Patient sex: M
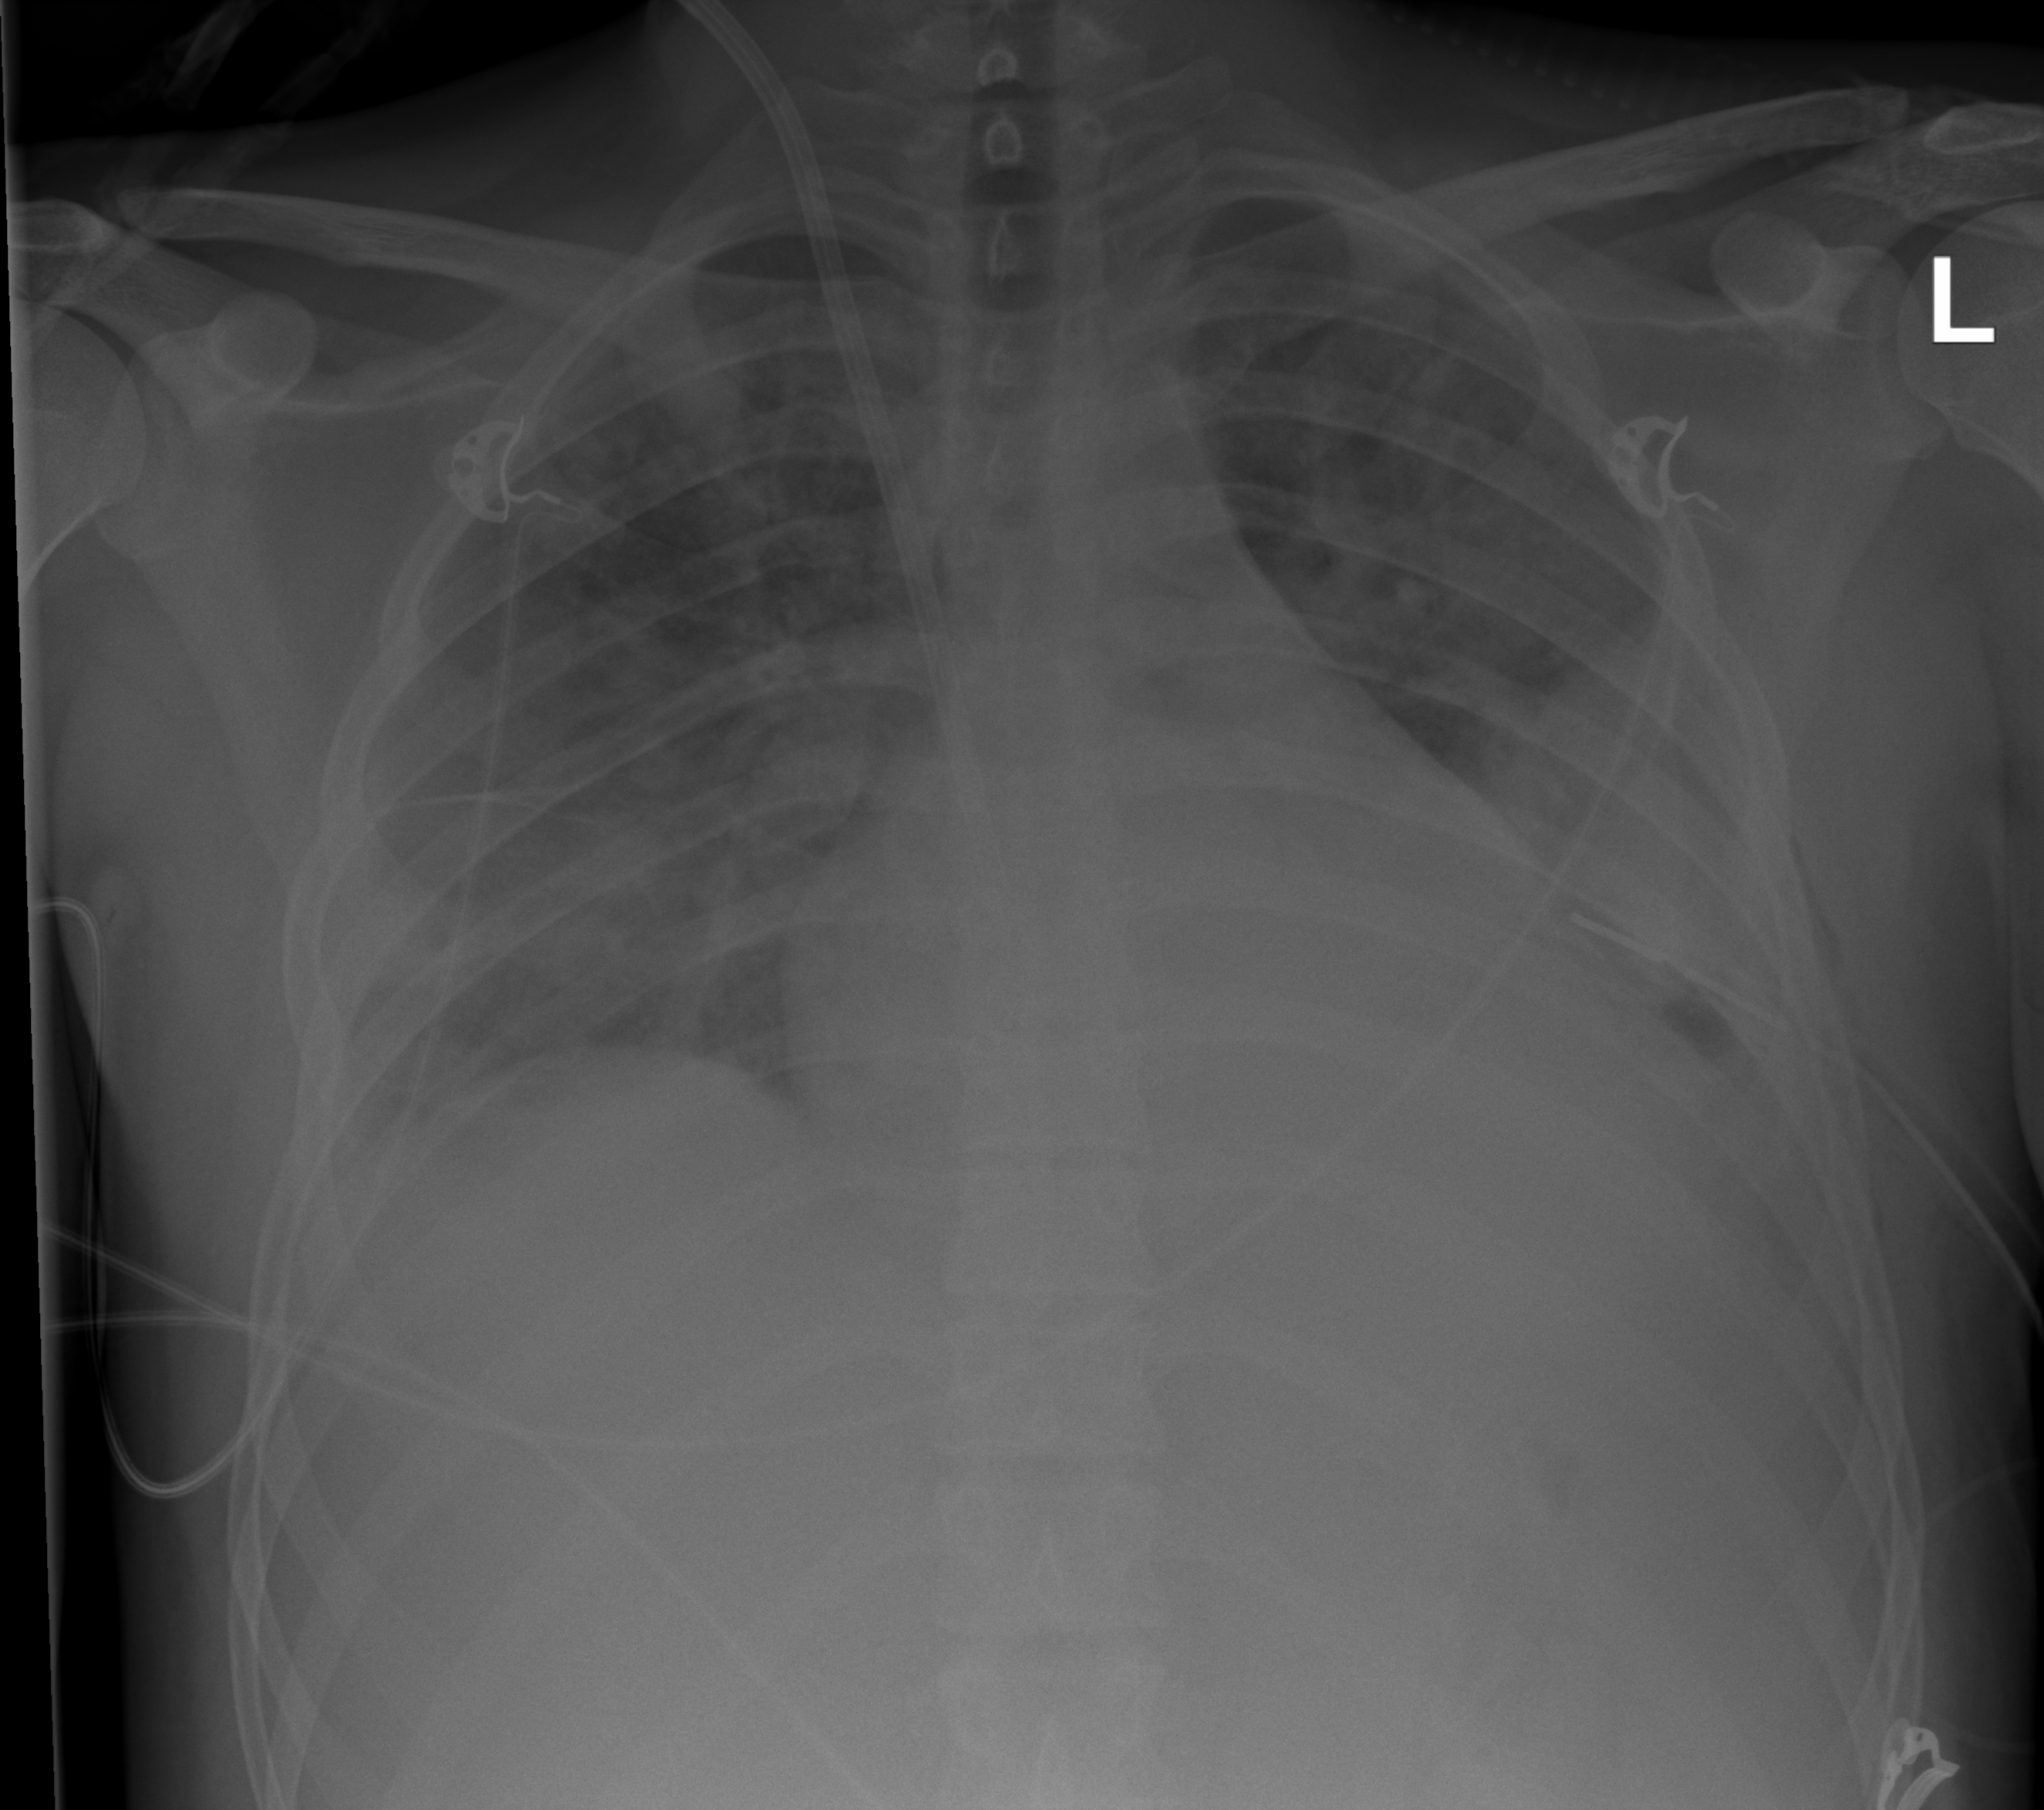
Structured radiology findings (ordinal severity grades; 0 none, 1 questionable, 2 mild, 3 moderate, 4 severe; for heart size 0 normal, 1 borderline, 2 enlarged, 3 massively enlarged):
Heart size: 2
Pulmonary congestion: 1
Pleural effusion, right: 3
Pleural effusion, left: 3
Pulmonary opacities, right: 3
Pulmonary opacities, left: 2
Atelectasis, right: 2
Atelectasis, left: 3